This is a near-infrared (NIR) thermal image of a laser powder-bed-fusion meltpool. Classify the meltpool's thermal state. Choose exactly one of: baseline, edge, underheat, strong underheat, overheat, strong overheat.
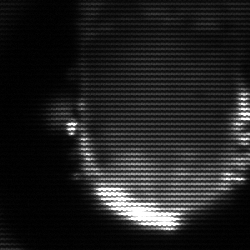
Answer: baseline